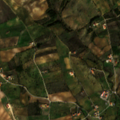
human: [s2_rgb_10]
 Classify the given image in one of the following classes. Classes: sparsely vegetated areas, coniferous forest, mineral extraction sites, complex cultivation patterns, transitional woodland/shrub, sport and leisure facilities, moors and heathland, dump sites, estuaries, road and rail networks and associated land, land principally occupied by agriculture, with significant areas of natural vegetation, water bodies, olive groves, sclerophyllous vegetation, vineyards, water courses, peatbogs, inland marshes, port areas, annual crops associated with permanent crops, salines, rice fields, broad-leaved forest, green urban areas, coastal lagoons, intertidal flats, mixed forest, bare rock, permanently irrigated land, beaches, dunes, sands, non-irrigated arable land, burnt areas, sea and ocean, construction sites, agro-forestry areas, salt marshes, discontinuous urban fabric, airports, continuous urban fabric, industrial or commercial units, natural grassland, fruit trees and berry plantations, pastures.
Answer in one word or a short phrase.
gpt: discontinuous urban fabric, non-irrigated arable land, complex cultivation patterns